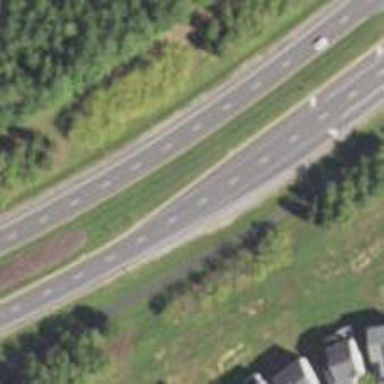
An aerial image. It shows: Primary road with asphalt surface.